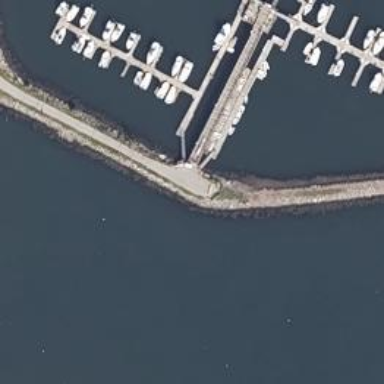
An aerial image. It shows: Marina area for leisure land.